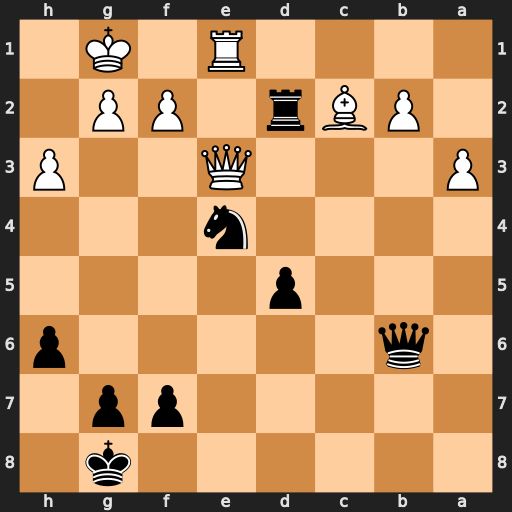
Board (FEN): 6k1/5pp1/1q5p/3p4/4n3/P3Q2P/1PBr1PP1/4R1K1
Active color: b
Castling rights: -
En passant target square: -
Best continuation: Qxe3 Rxe3 Rxc2